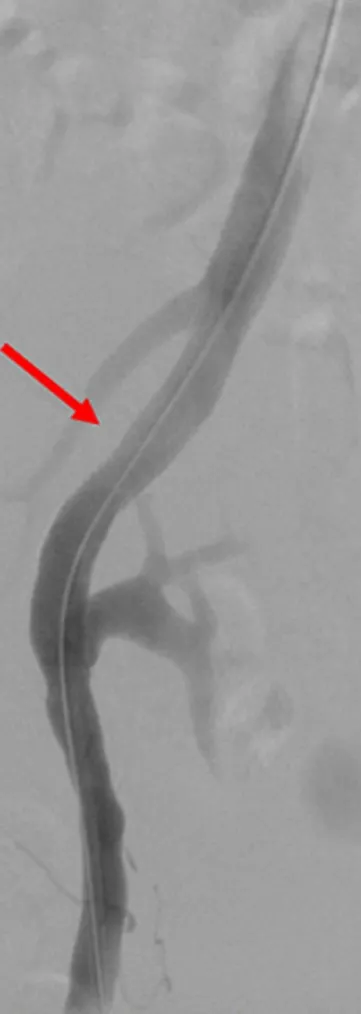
final angiogram showing a patent iliac artery after stenting without residual stenosis (red arrow).
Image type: radiology (ct)